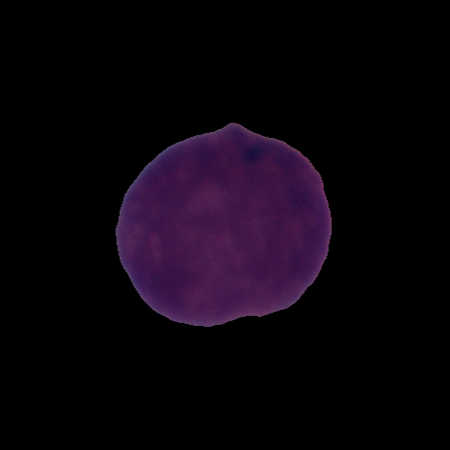
Label: cancer